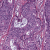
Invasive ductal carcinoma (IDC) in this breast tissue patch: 1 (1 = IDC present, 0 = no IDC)